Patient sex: M
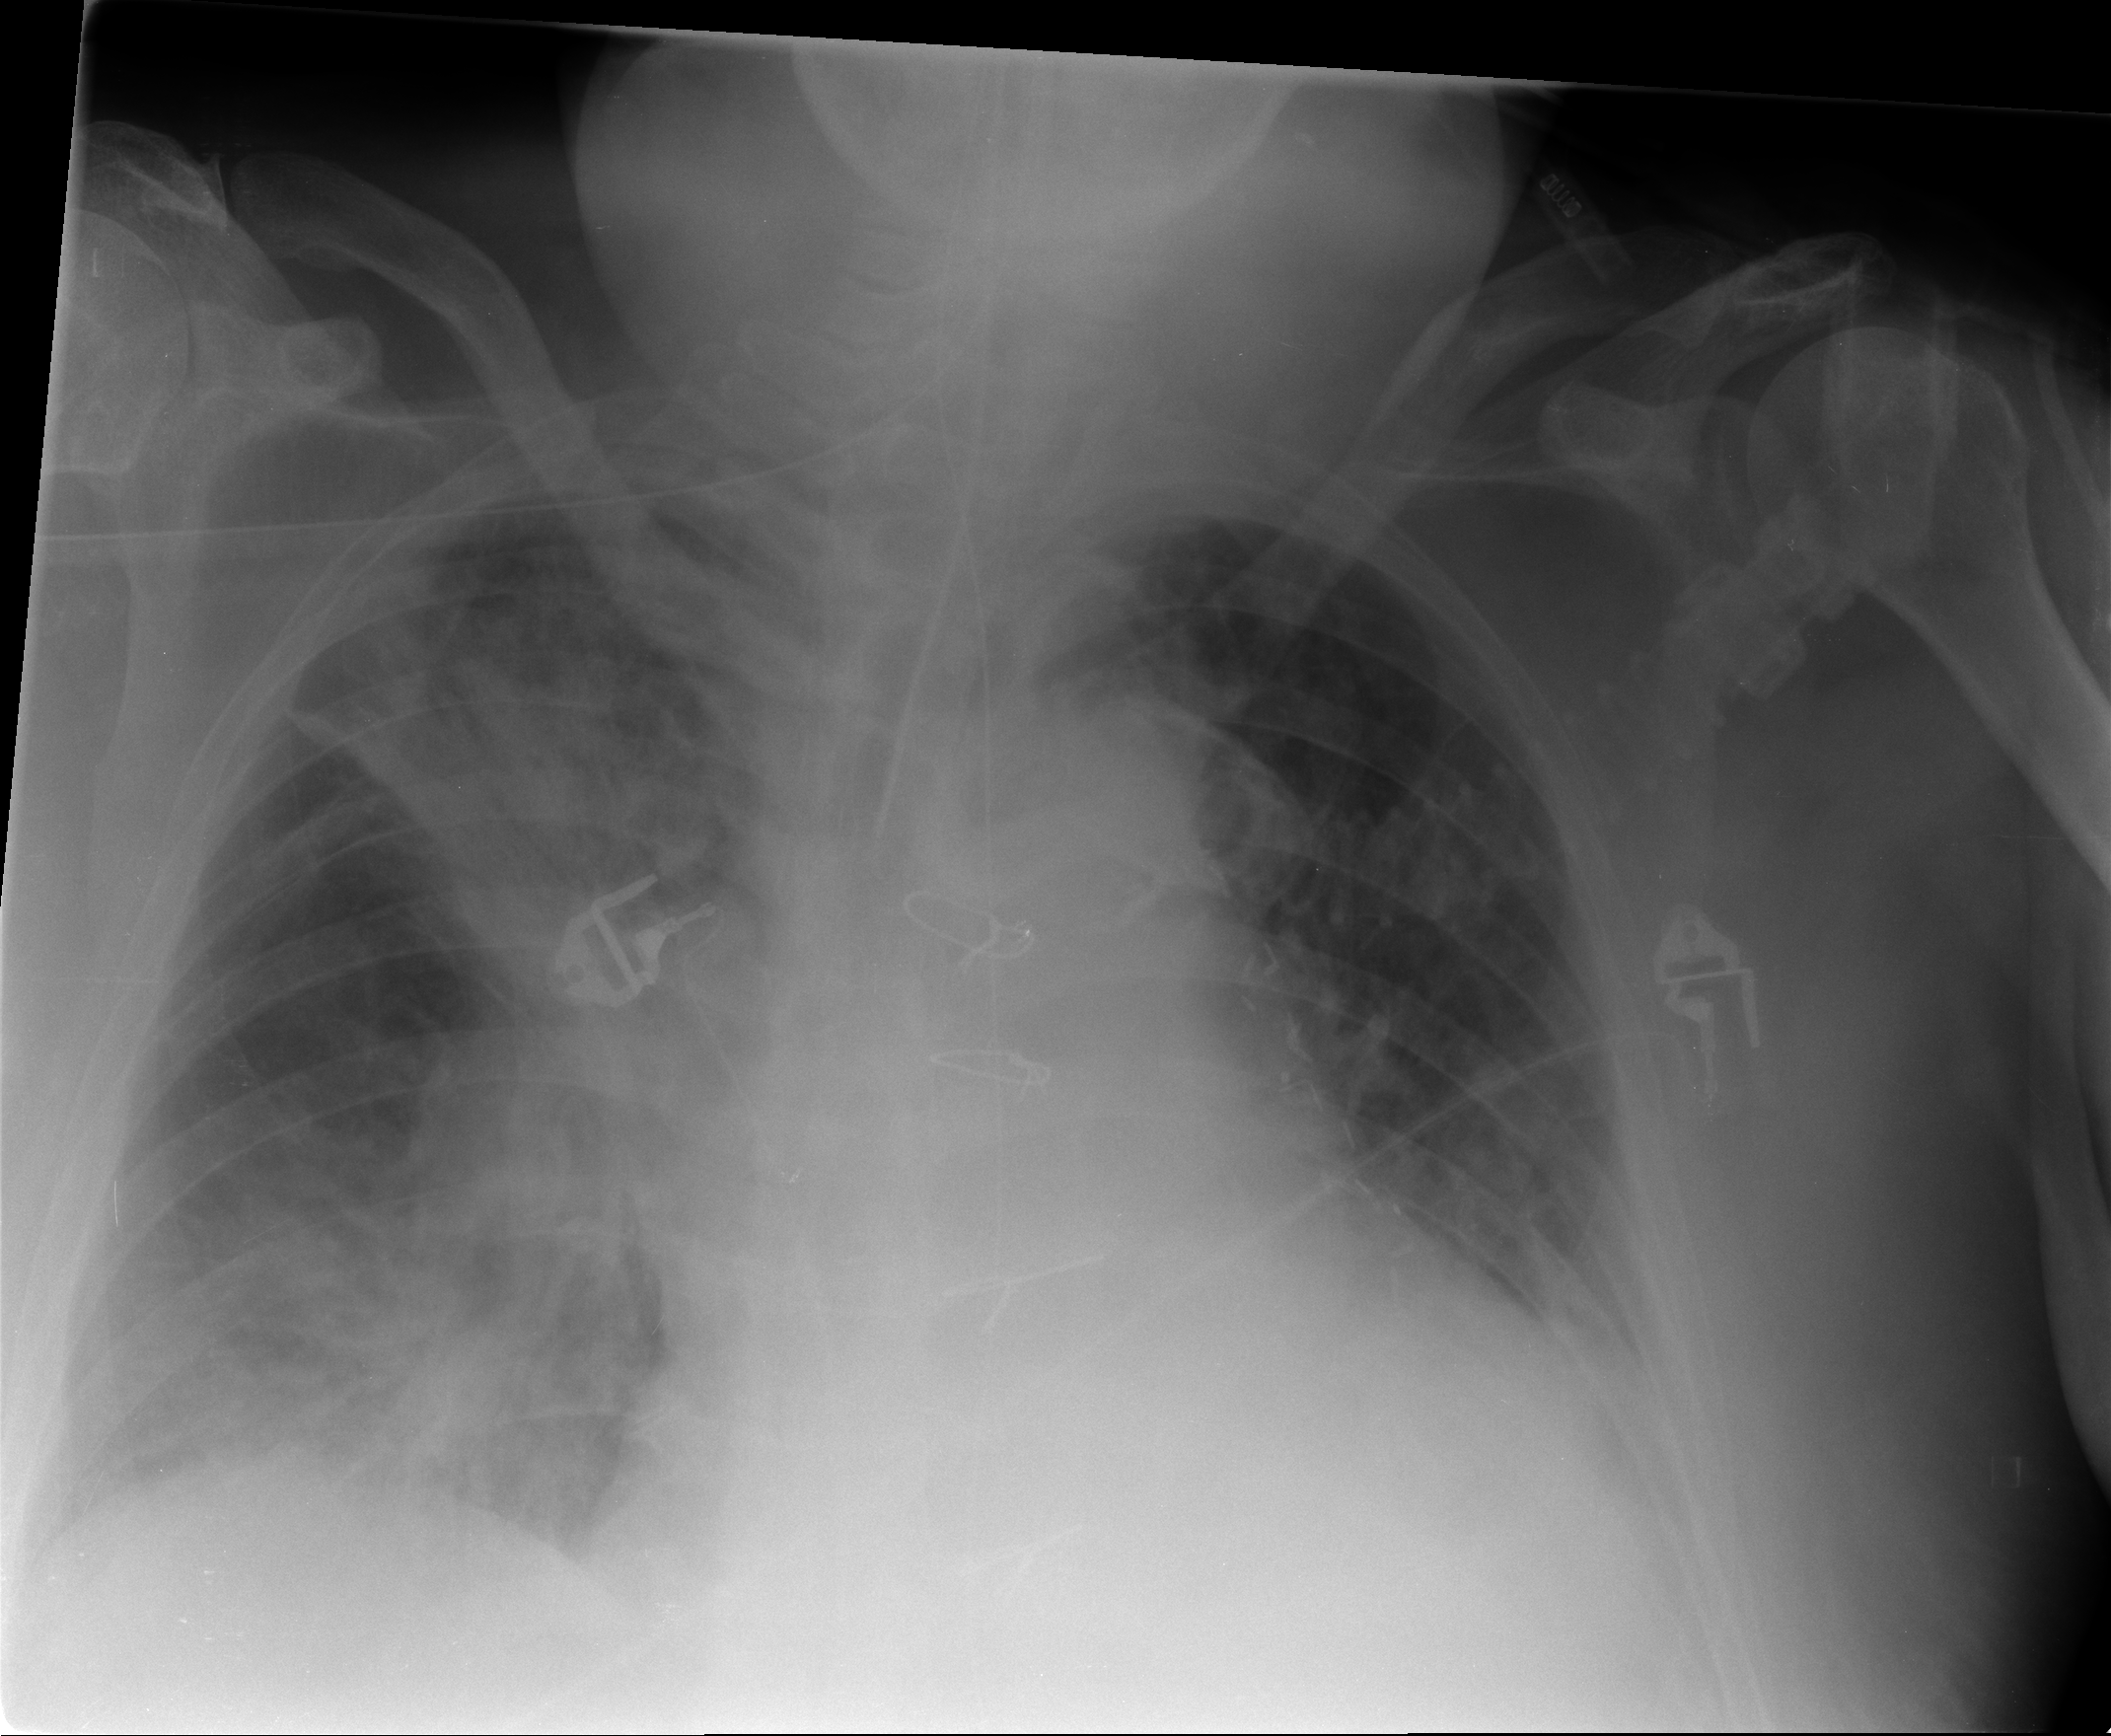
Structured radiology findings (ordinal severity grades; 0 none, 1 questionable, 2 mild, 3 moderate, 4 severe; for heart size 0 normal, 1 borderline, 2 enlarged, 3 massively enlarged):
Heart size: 2
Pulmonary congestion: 2
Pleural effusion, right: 1
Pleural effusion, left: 2
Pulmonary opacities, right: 3
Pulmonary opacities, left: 1
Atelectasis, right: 2
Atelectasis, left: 2